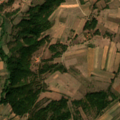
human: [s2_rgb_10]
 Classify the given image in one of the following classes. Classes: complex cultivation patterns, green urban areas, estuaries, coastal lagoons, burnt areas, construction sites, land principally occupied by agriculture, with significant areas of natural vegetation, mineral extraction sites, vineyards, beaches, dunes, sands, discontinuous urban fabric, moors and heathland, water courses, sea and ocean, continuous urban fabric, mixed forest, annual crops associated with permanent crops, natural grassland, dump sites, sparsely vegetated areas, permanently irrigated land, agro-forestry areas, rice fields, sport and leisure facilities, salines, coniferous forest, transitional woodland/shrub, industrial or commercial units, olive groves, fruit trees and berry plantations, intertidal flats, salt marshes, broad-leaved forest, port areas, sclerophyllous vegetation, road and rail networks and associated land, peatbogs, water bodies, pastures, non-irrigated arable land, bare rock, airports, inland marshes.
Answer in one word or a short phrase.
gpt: complex cultivation patterns, land principally occupied by agriculture, with significant areas of natural vegetation, broad-leaved forest, transitional woodland/shrub